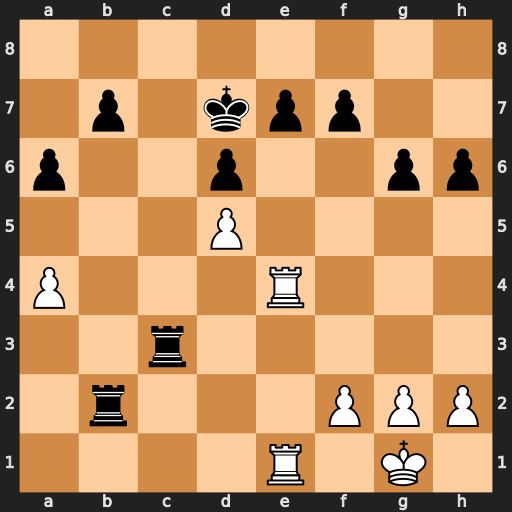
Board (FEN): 8/1p1kpp2/p2p2pp/3P4/P3R3/2r5/1r3PPP/4R1K1
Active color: w
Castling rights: -
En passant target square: -
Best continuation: Rxe7+ Kc8 Re8+ Kc7 a5 Rb1 Rxb1